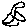
Label: bird